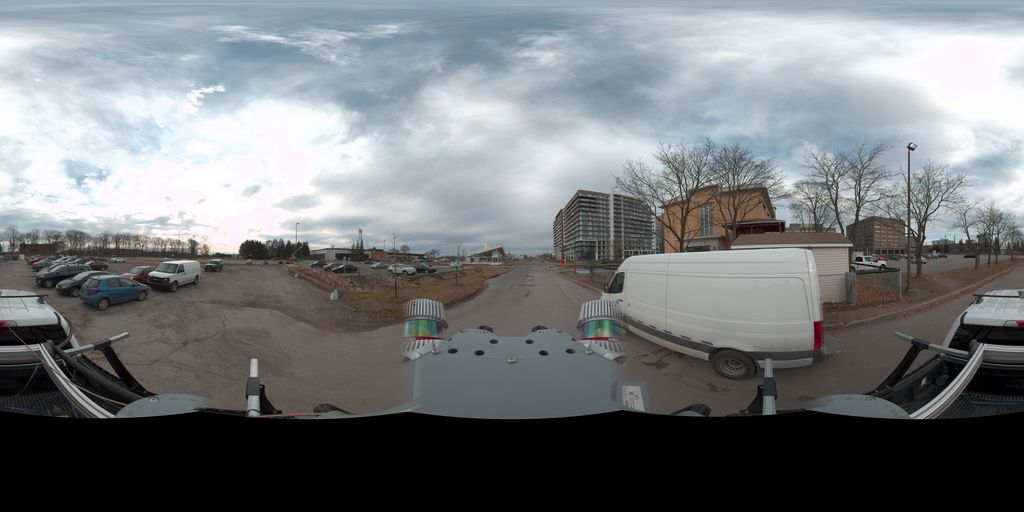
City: quebec_city